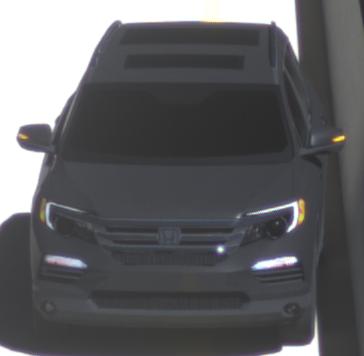
Make: Honda
Model: Pilot
Detailed model: 3
Model produced from: 2015
Model produced until: 2022
Doors: 5
Color: black
Road condition: dry road
Daytime: midday
Contrast: high contrast